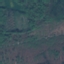
Land use / land cover class: Forest